Question: I am trying to find all 'li' within 'ul'
if I do
'''
console.log(element);
'''
I get the ul element output in firebug.
If I 'console.log(element[0]);' I get undefined.
Now to try to find all 'li' within 'ul' I do:
'''
$('li', element).each(function (index) {
console.log(index);
});
'''
But my index never gets outputed.
If I do:
'''
$('li', element[0]).each(function (index) {
console.log(index);
$(this).data('previousIndex', index);
});
'''
I get too many index count outputed to my console. My ul only has 3-4 'li' but I get some false count outputed.
Can anybody tell me my mistake?
To give more idea I am using sortable plugin. This is my firebug output when I do a 'children()'. I am not sure why is this happening.

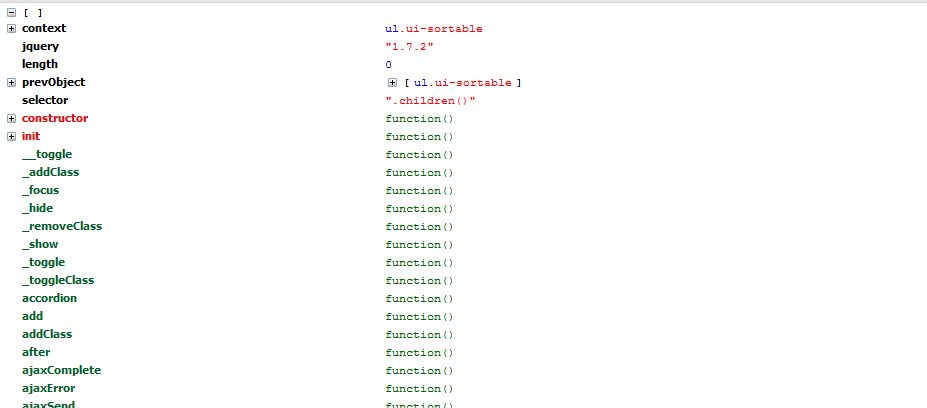
Answer: I assume 'element' is still the DOM element '<ul>' and not a jQuery object. Because if it were, 'element[0]' should be undefined.
So to operate jQuery on the 'element', wrap it in jQuery first then use 'children('li')' to get immediate children '<li>' or 'find('li')' to get all descendant (nested) '<li>'
'''
//find all children li
$(element).children('li');
//find all descendant li (all nested li)
$(element).find('li');
'''